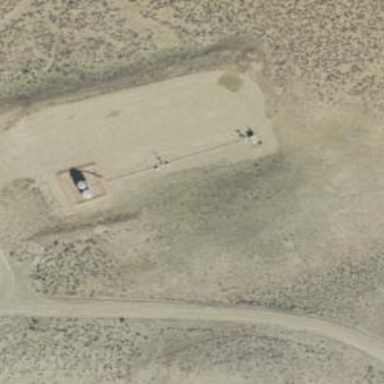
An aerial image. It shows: Petroleum well.